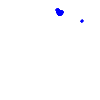
Particle: electron